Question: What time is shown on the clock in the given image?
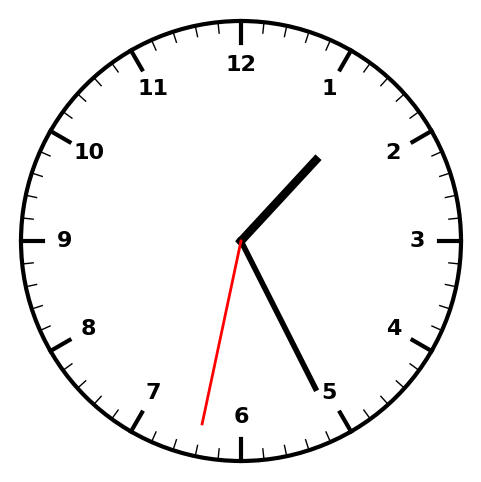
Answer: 01:25:32